Field crop: maize
Growth stage: 2
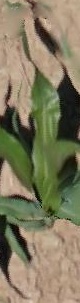
Species: maize